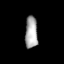
Tissue: lung
Cell type: Epithelial cells
Senescence score: 0.2344
Nuclear area (px): 392
Mean DAPI intensity: 168.186